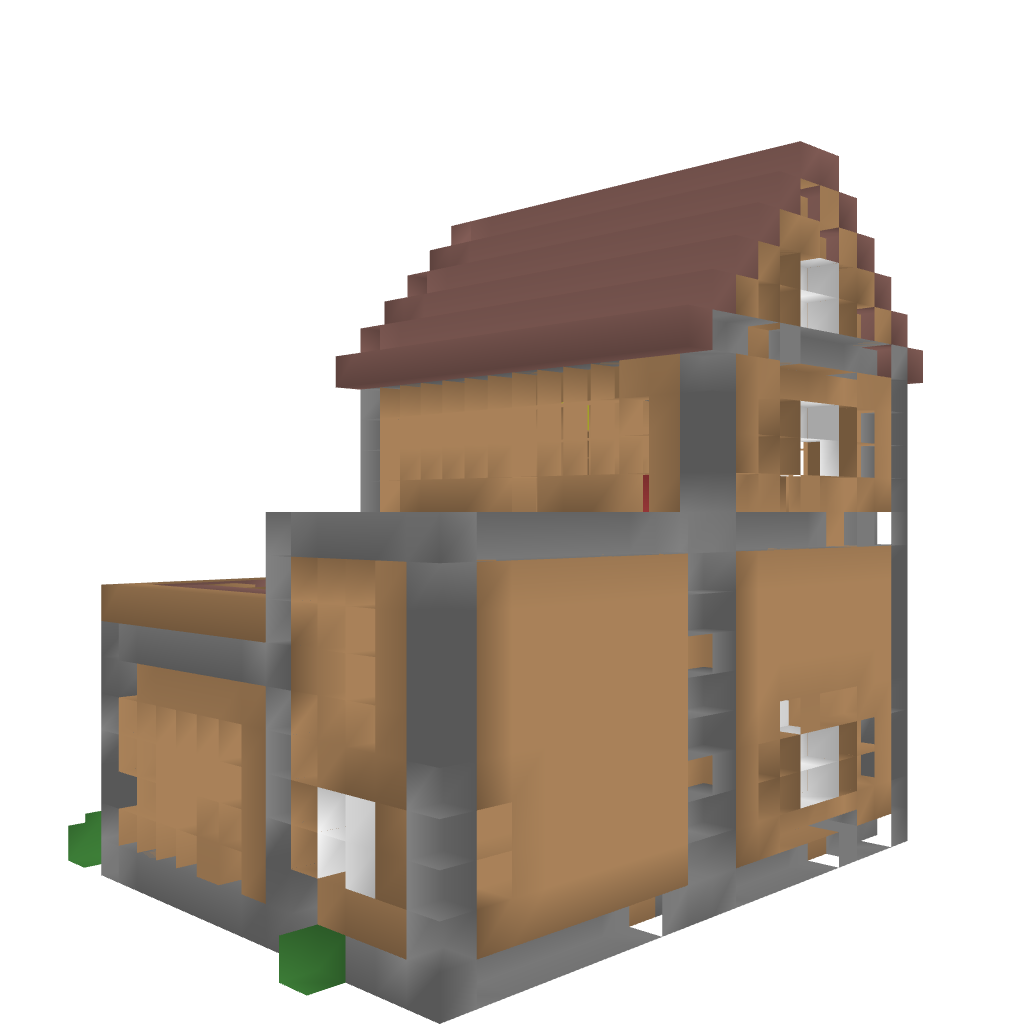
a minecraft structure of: high quality house made out of wood with a white door and white windows and some green grass